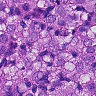
Metastatic tissue present: yes